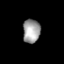
Tissue: prostate
Cell type: Epithelial cells
Senescence score: 0.2814
Nuclear area (px): 403
Mean DAPI intensity: 158.685